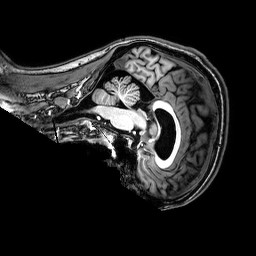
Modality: T1w
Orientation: sagittal
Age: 28
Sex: male
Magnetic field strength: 3 T
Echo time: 0.0038 s